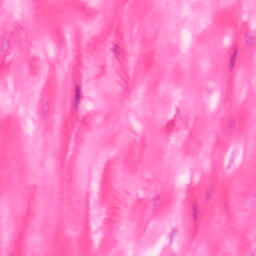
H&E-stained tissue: Colon